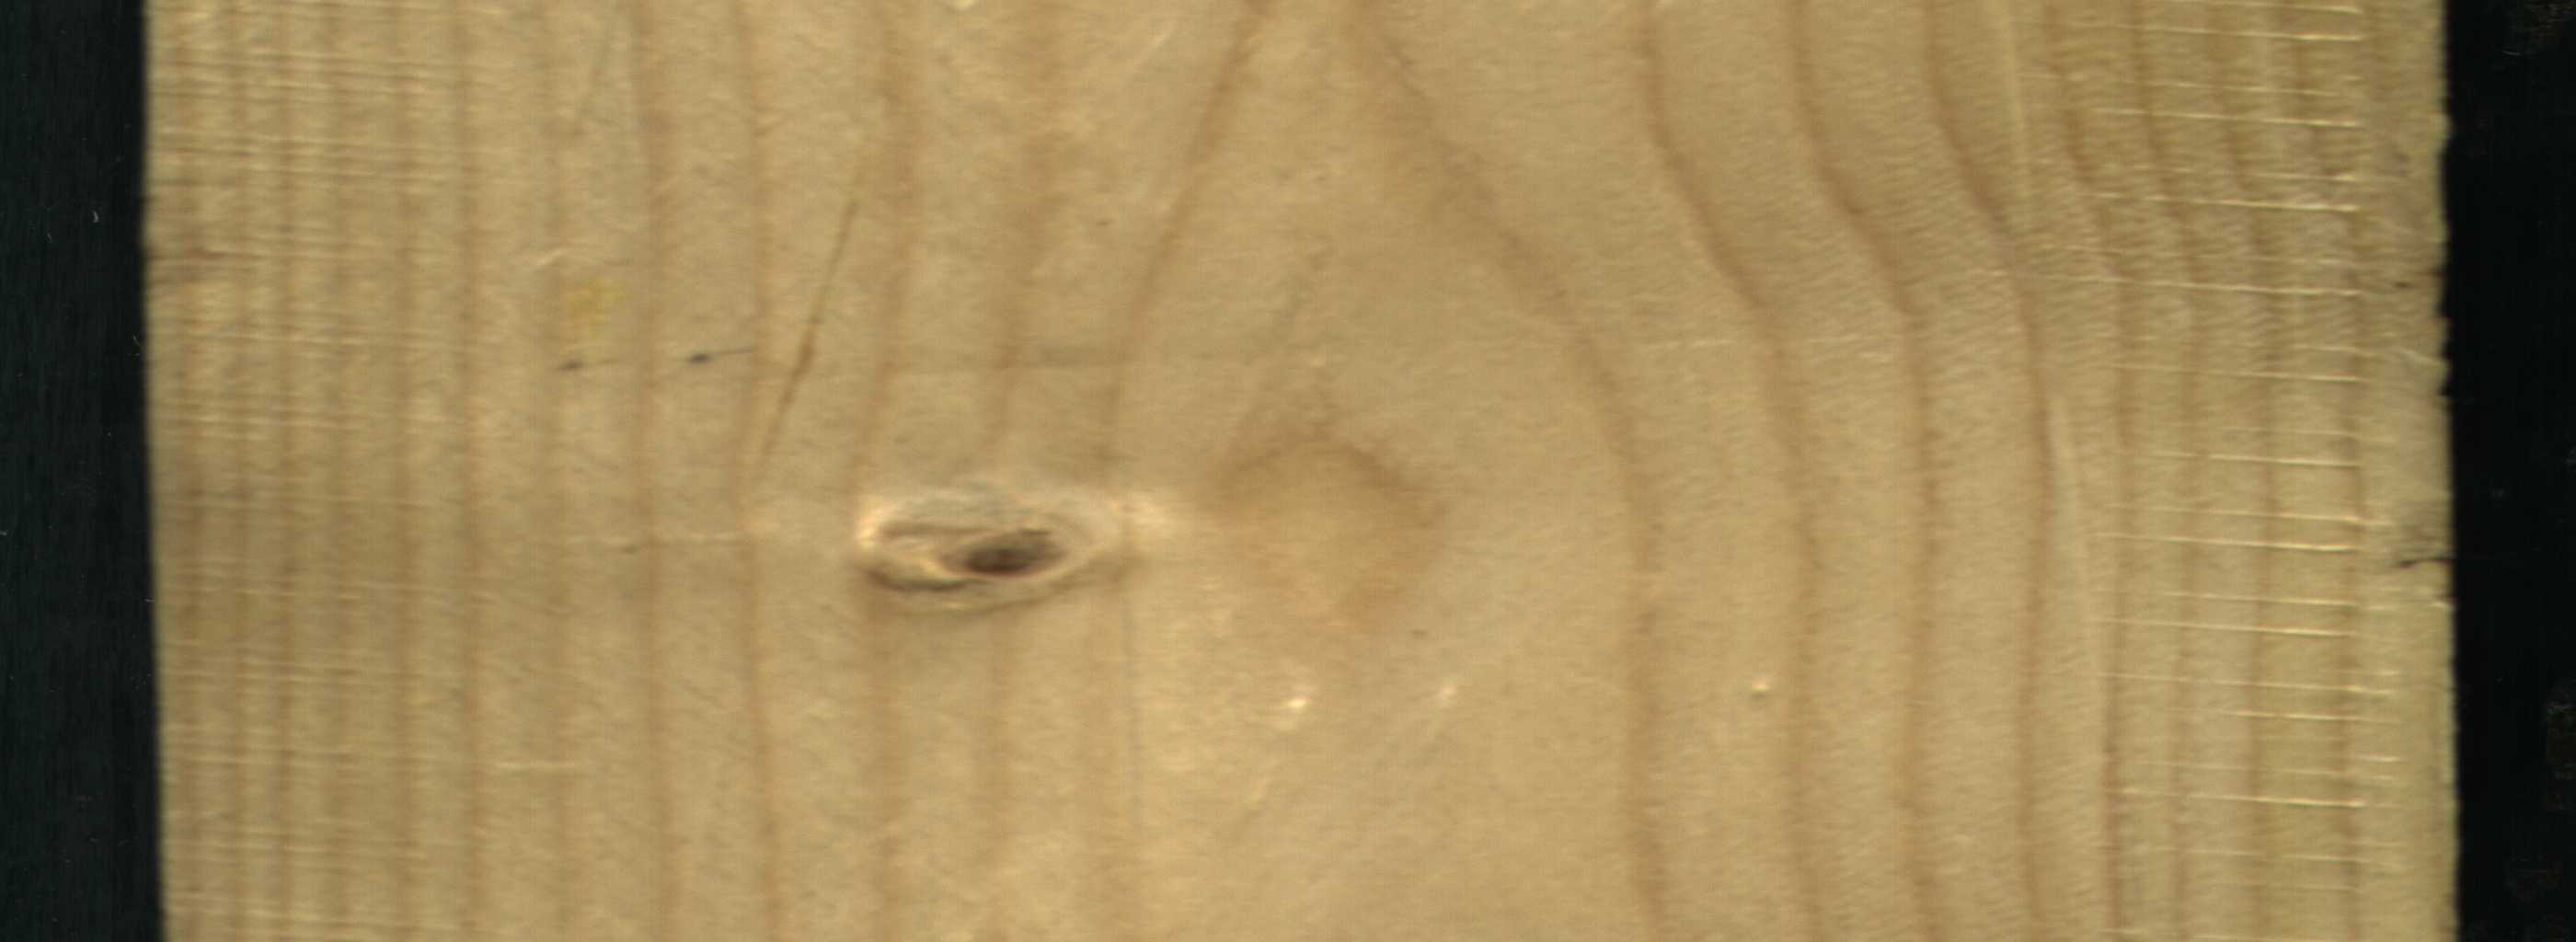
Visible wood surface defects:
Live_Knot